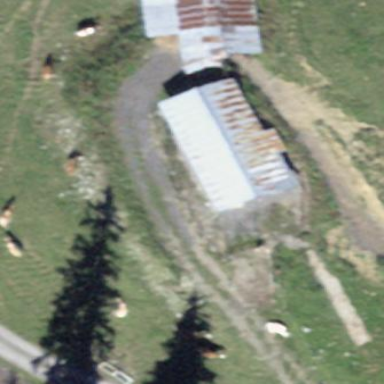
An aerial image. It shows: Farm auxiliary building.